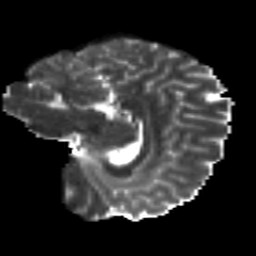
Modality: T2w
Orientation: sagittal
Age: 26
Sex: male
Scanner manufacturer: siemens
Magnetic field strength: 3 T
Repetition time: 8.8 s
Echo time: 0.085 s